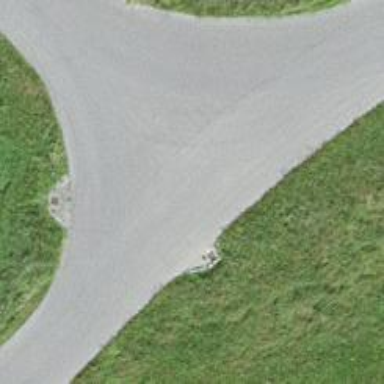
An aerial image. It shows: Unclassified road.